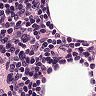
Metastatic tissue present: no